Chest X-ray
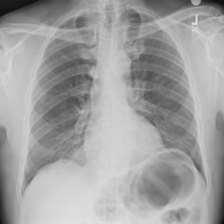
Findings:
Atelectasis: negative
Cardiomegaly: negative
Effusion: negative
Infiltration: negative
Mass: negative
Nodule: negative
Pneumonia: negative
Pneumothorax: negative
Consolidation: negative
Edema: negative
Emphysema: negative
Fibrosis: negative
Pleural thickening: negative
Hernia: negative